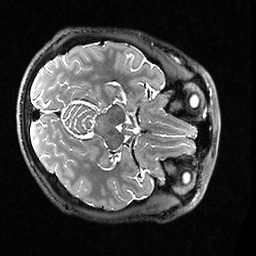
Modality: T2w
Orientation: axial
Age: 24
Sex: male
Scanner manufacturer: ge
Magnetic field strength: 3 T
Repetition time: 3.202 s
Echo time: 0.05862 s